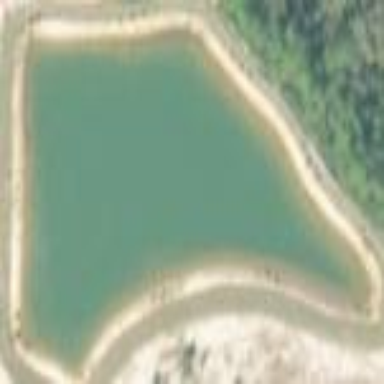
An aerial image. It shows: Pond with natural water.